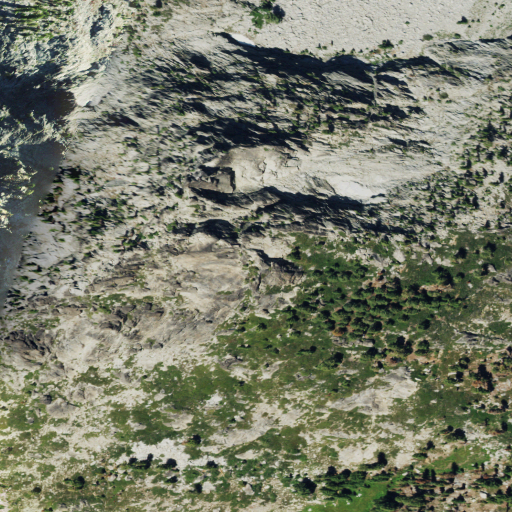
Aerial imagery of mountain in California named Ycatapom Peak containing shrub, barren land, evergreen forest, and grassland